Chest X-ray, PA view. Patient: 59 years old, sex F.
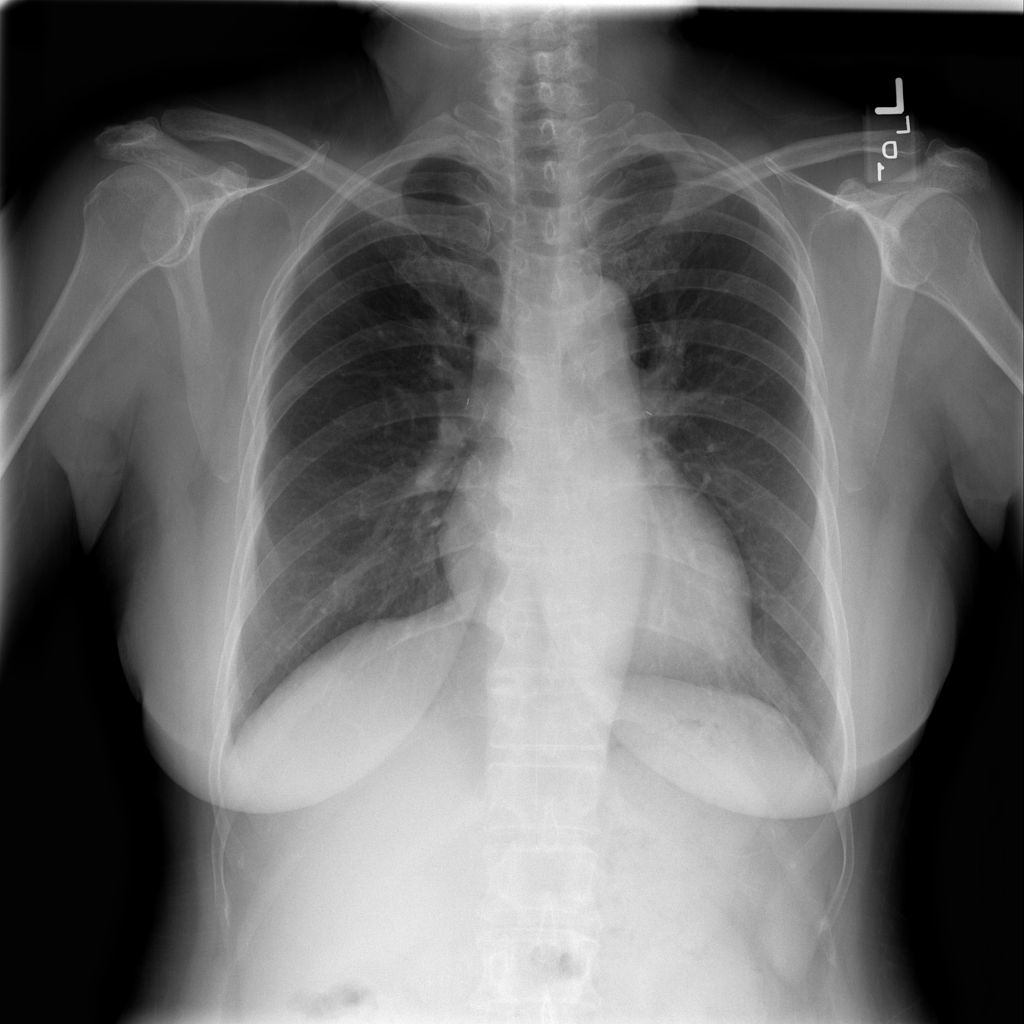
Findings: No Finding